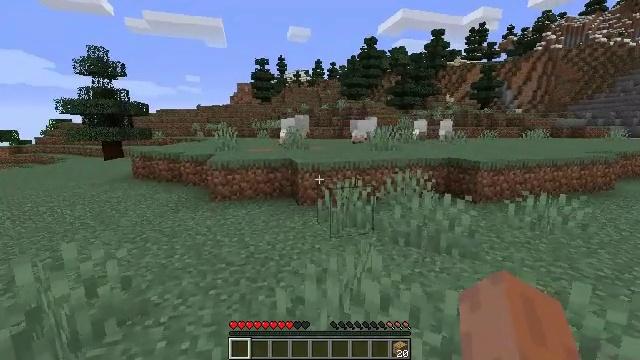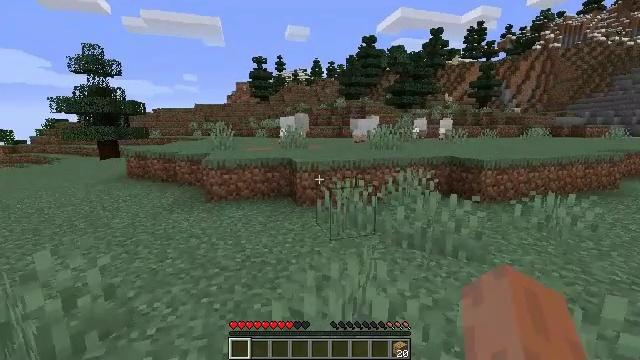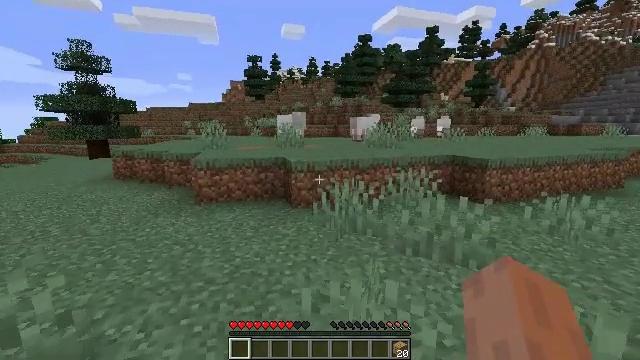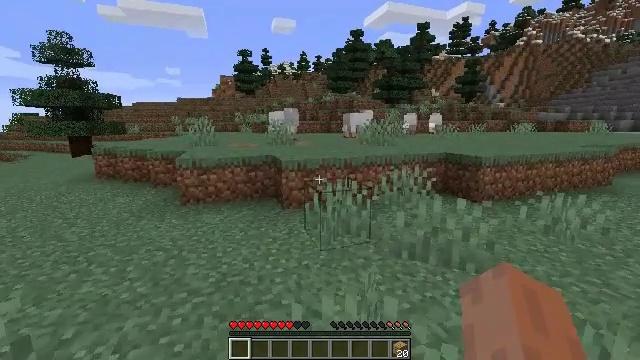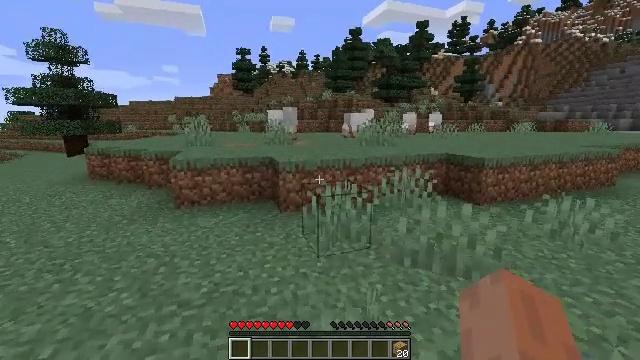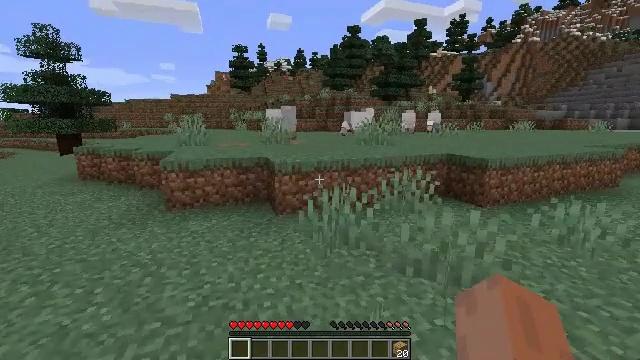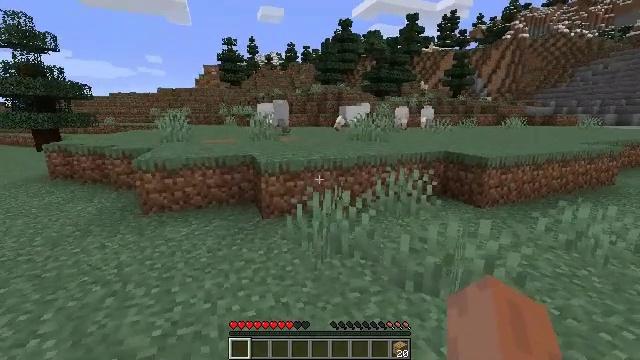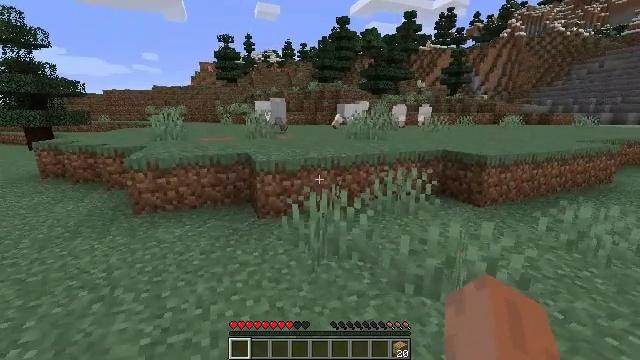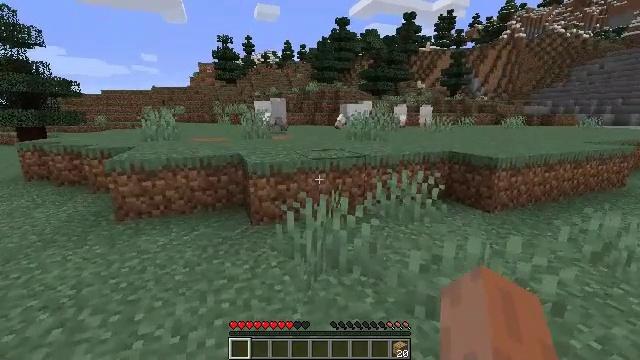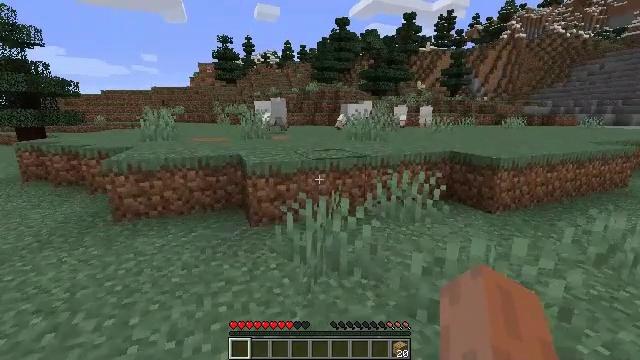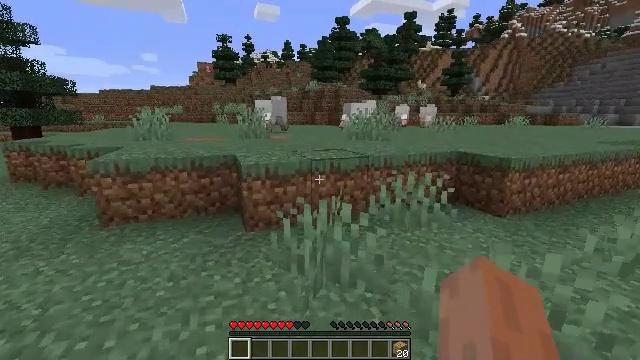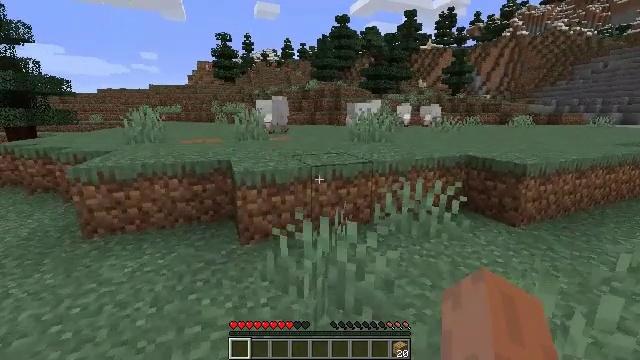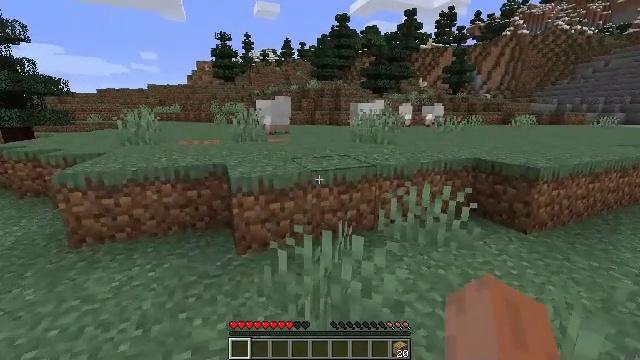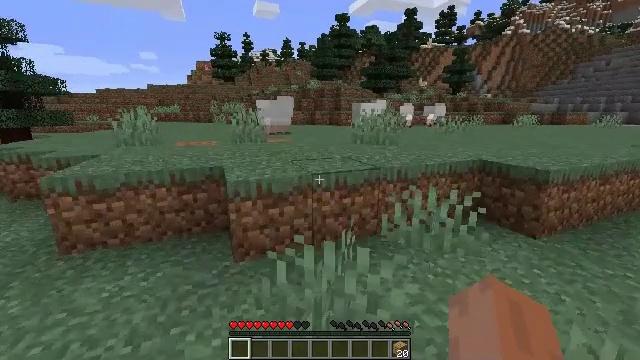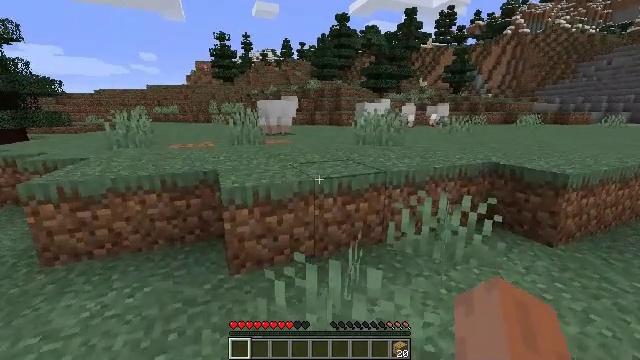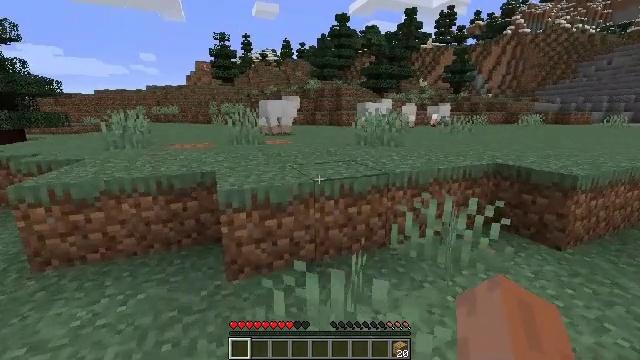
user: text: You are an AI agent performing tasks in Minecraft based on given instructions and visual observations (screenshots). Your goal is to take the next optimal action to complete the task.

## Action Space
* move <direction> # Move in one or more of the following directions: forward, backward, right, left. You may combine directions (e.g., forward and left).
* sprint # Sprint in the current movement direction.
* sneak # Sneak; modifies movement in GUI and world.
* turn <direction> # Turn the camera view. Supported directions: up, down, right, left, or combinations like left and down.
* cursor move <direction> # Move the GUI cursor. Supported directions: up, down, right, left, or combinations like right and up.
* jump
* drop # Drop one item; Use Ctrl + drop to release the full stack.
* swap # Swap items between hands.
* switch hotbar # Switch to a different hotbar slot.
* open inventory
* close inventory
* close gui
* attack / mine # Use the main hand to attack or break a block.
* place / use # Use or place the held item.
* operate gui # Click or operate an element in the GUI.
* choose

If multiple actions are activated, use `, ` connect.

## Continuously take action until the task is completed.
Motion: motion action
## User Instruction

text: Hunt a sheep.
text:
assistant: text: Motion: move forward
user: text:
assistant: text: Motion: move forward
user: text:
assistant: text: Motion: move forward, turn right
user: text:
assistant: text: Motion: move forward
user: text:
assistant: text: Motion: move forward
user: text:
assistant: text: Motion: move forward, turn right and down
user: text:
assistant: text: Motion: move forward
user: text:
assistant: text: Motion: move forward
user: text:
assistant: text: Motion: move forward
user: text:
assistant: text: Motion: move forward
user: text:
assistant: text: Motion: move forward
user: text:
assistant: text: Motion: move forward
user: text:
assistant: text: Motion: move forward
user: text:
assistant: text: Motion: move forward
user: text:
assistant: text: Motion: move forward
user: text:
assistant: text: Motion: move forward
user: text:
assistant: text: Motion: move forward
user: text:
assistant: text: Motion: move forward
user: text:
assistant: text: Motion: move forward
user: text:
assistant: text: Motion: move forward
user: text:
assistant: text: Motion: move forward
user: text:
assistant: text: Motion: move forward
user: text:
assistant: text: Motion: move forward, jump
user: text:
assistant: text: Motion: move forward, jump
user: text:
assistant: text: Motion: move forward, jump
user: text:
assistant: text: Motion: move forward
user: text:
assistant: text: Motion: move forward
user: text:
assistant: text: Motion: no_op
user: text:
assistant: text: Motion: no_op
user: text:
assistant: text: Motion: no_op